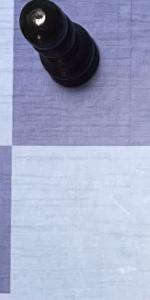
Label: Empty